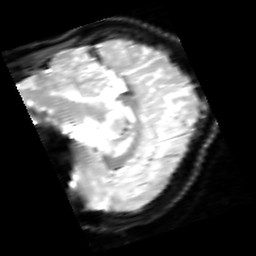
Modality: inplaneT2
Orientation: sagittal
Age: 30
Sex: female